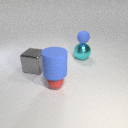
large gray metal cube behind small red rubber sphere